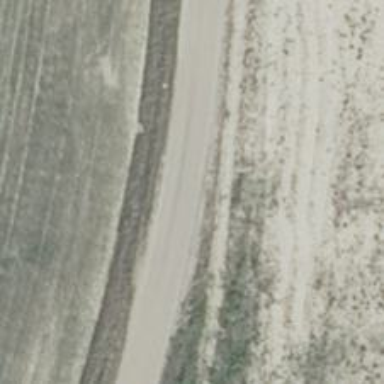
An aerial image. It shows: Gravel track with grade 2 quality.